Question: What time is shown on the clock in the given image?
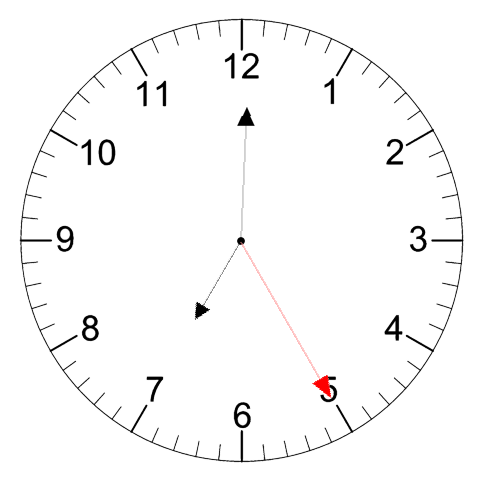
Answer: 07:00:25